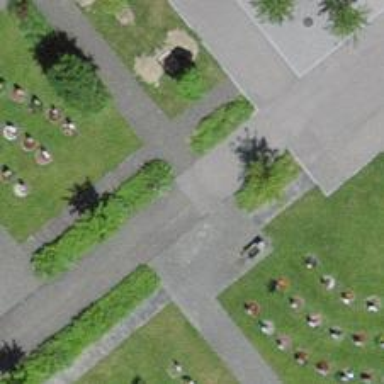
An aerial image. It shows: Footway made of paving stones.